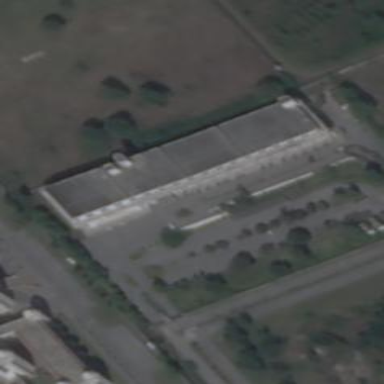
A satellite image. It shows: Building that serves as library.